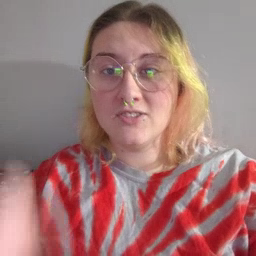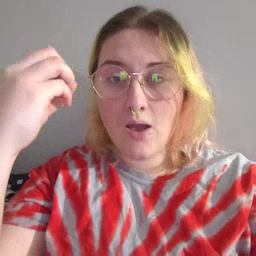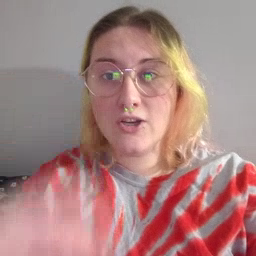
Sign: shower